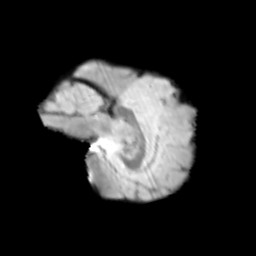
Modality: T2w
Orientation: sagittal
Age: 9
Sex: female
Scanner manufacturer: siemens
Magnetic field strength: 3 T
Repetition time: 3.8 s
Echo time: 0.07 s